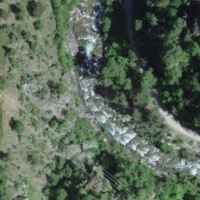
EUNIS habitat code: 32
Species observed at this site:
Parnassius apollo
Argynnis paphia